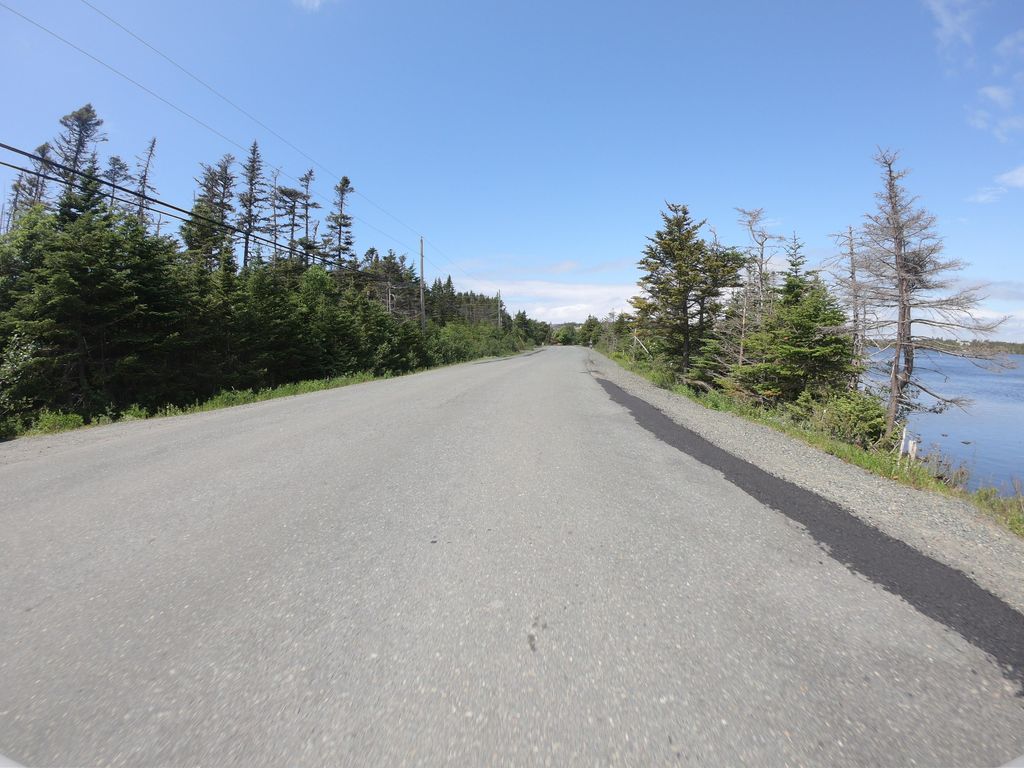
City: st_johns